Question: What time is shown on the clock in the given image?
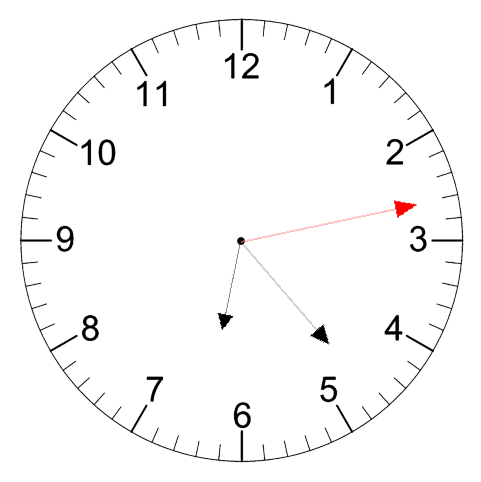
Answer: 06:23:13